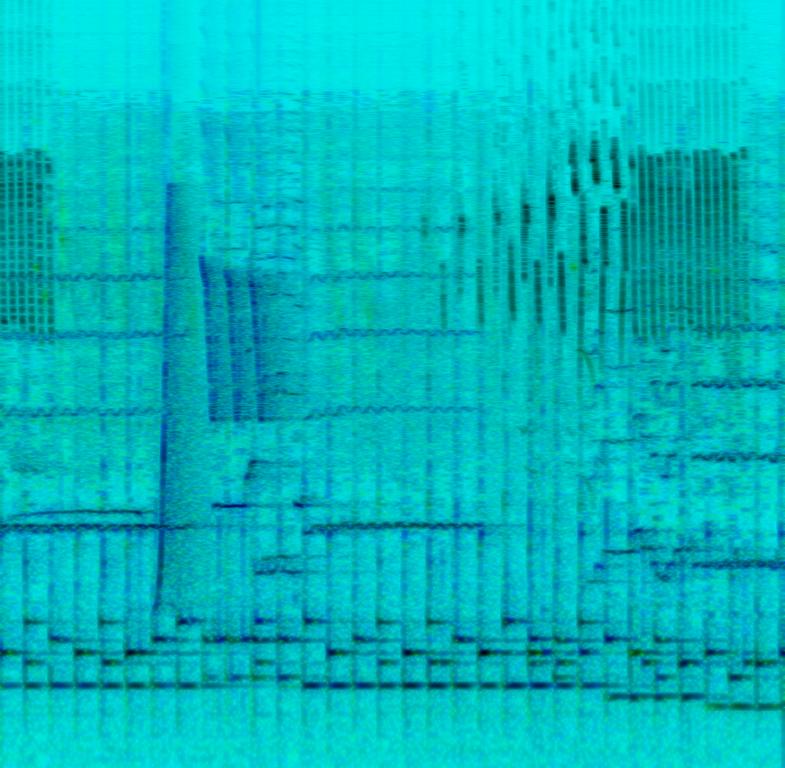
This audio contains gambelan bamboo mallets playing a melody in the higher mid-range along with a flute playing a melody in the higher register. In the background spread across the sides of the speakers you can hear different birds chirping. This song may be playing during a traditional dance.